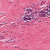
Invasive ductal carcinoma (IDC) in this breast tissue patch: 0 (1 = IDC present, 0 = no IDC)